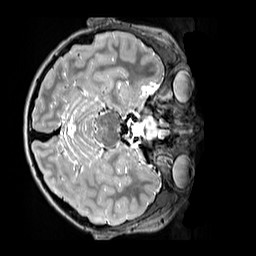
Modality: T2w
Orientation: axial
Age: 11
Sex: male
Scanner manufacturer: siemens
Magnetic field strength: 3 T
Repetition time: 3.2 s
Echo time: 0.408 s